Question: Ok this is quite complicated and not even sure if it is possible. Need some insight from knowledgeable people to advise on how I should proceed.
I need to process a form on a remote site, screen scrape the results (on the fly), parse the information and display it back to the end user.
- <URL>-
Here's my logic:
1. i can replicate the form from site [2] and make an exact copy on my site1.
2. when the user submits the form i need some kind of object in the POST (javascript?) that will assign the users input to ... and process the form on site [2], screen scrape the results, and return the data in an array, which i can display on my site1.
key points:
- -
So can this be done? If YES, How? I know about 'PHP cURL' can I use only PHP or do I need to use something else?
--further clarification--

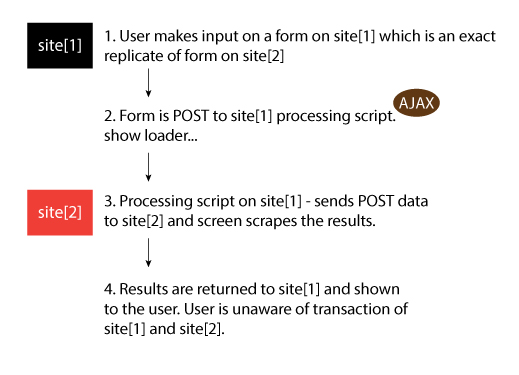
Answer: Yes, this can be done. cURL is one way to do it, yes. You need some pretty heavy error-checking and validation for any sort of reliability though. You'd use a cURL POST (assuming the remote host doesn't have any sort of form key, ip block, referer checking, etc.) to replicate the behavior of that form's fields. Then you'd need to scrape the return and I think that's the difficult part.
For me, I'd use a DOM Parser to get very specific. <URL> is a post on how to do that.